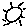
Label: sun